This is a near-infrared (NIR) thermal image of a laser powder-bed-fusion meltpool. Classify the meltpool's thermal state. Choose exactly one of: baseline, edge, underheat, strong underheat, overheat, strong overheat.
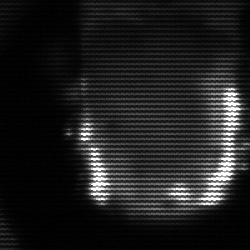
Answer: baseline